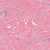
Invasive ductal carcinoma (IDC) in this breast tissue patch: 0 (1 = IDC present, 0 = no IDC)